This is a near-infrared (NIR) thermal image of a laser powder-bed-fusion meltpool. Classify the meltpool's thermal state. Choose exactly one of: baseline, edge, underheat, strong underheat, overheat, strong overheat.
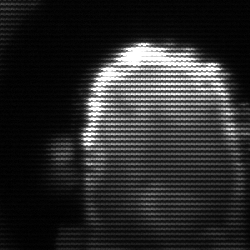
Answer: baseline